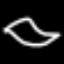
Label: squiggle